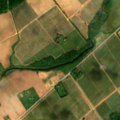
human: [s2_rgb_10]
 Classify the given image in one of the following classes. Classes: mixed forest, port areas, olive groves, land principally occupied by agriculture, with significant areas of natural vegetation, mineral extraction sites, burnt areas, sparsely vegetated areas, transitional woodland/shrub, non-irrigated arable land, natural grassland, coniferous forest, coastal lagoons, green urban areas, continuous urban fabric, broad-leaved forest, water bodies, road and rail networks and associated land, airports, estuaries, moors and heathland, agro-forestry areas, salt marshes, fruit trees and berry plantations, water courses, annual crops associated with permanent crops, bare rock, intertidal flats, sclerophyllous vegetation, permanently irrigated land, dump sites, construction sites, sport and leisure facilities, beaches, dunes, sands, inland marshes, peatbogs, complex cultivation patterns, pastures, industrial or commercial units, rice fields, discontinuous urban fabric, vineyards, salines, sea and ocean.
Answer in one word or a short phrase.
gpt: non-irrigated arable land, fruit trees and berry plantations, land principally occupied by agriculture, with significant areas of natural vegetation, broad-leaved forest